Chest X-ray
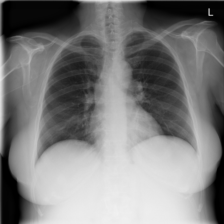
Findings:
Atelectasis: negative
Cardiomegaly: negative
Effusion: negative
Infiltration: positive
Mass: negative
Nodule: negative
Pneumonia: negative
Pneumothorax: negative
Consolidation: negative
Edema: negative
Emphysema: negative
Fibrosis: negative
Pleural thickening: negative
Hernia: negative